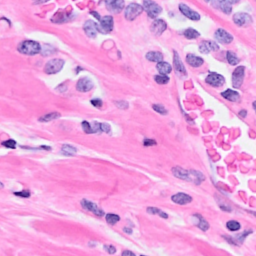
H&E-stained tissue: Breast